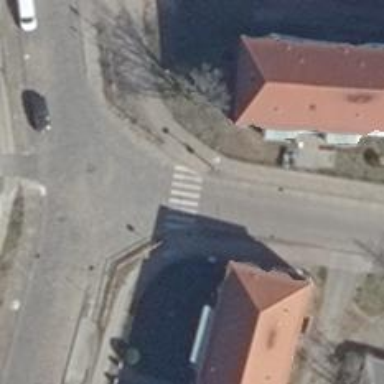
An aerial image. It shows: Uncontrolled zebra crossing on the road.